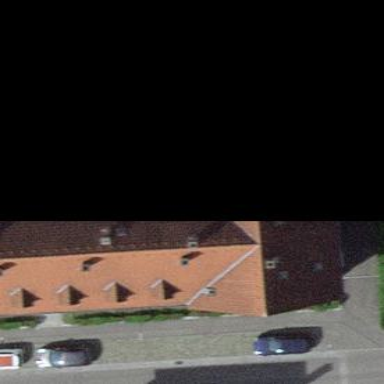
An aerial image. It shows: Gabled roof apartments building.